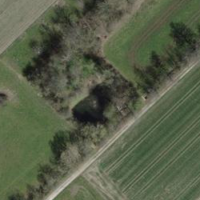
EUNIS habitat code: 25
Species observed at this site:
Prunus padus